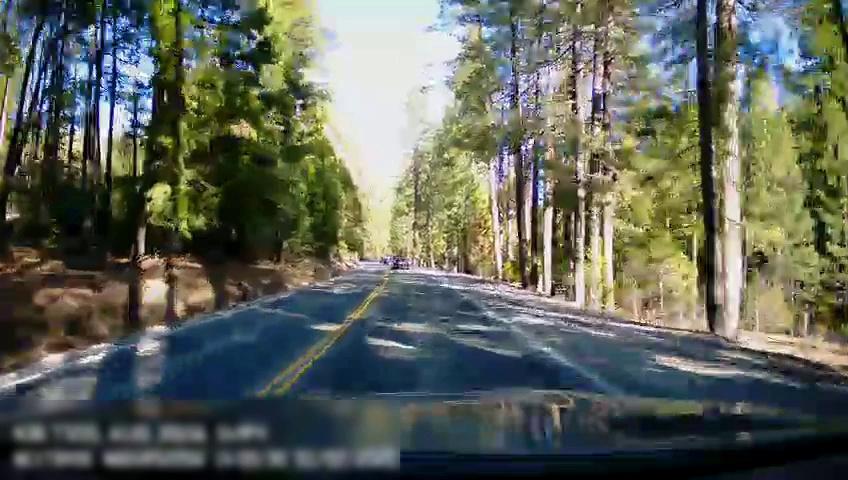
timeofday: Day
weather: Sunny
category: Drivable Space
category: Vehicles | Car
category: Lanes | Opposite Lane
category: Lanes | Opposite Lane
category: Lanes | Current Lane
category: Lanes | Current Lane